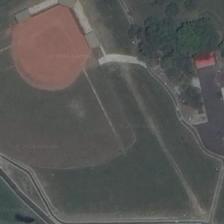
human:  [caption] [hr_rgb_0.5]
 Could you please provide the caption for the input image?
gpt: a baseball field is near to several green trees .

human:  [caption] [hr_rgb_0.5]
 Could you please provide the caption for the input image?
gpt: a baseball field is surrounded by some green trees .

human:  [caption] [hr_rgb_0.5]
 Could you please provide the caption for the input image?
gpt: this piece of land is surrounded by a large grass and lush trees .

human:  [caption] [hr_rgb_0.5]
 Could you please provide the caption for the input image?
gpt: a fan-shaped court and a curved road beside .

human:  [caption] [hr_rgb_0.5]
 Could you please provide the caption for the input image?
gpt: a baseball field is next to several trees .